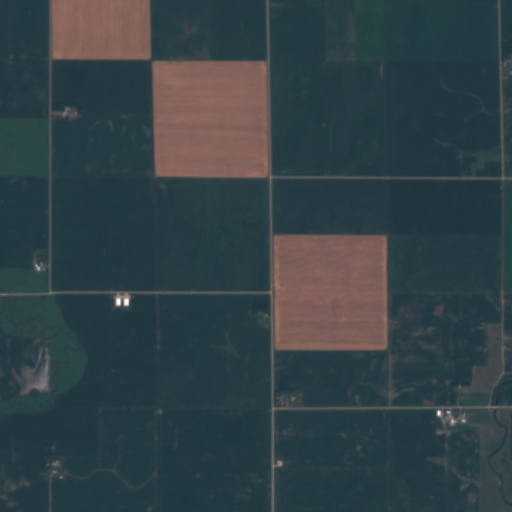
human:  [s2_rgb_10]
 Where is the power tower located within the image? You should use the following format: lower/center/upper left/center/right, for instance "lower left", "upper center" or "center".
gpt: The power tower is located in the right of the image.
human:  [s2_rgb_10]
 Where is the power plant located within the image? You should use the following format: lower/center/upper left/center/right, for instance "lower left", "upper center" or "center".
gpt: There is no power plant in the image.